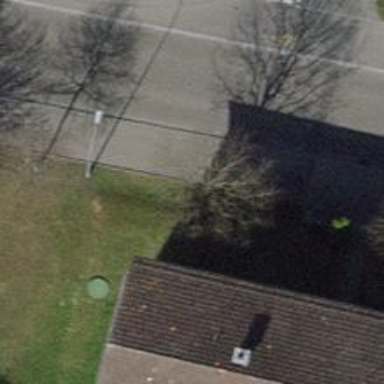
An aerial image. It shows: Asphalt sidewalk path.